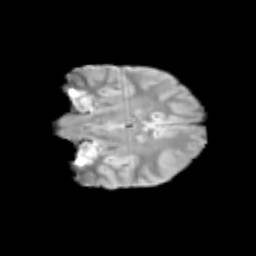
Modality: T2w
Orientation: coronal
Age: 10
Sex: female
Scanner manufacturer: siemens
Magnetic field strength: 3 T
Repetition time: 3.8 s
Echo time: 0.07 s